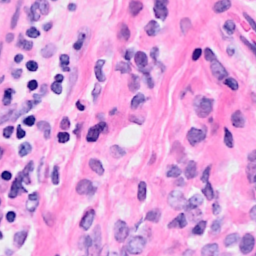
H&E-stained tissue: Breast